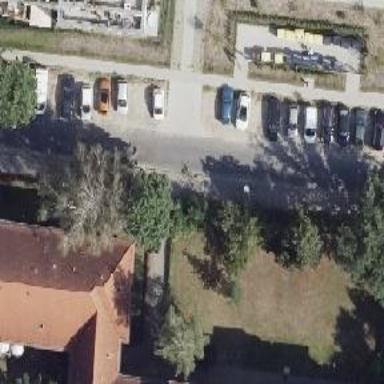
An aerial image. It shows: Residential road with asphalt surface. Both sides have sidewalks.